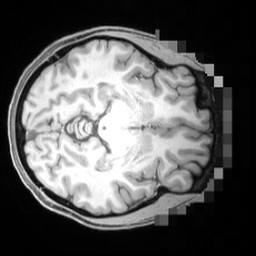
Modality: T1w
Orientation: axial
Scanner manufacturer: siemens
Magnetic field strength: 3 T
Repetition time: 2.55 s